Field crop: maize
Growth stage: 2
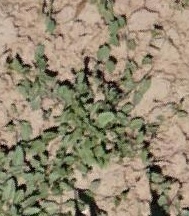
Species: convolvulus